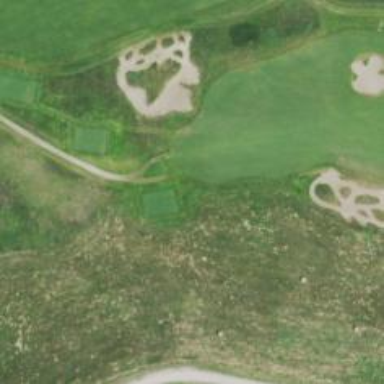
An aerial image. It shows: Footway that resembles golf path.